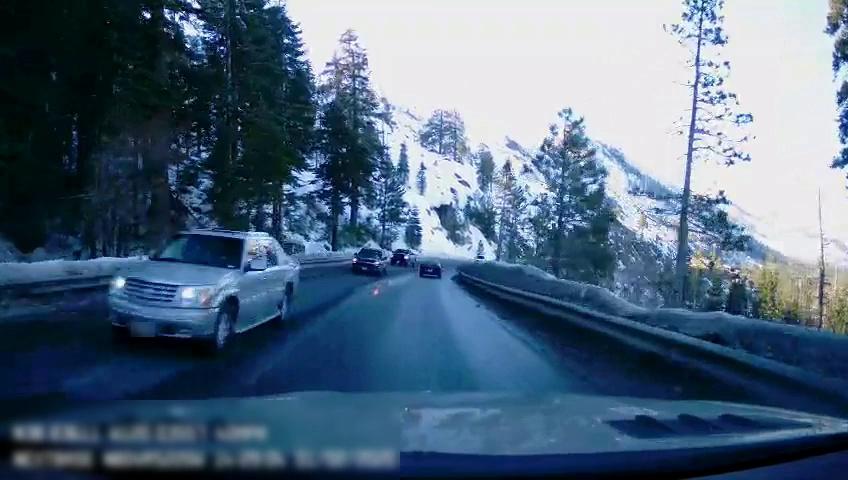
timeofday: Day
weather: Sunny
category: Drivable Space
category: Vehicles | SUV
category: Vehicles | Car
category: Vehicles | SUV
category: Vehicles | SUV
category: Vehicles | Car